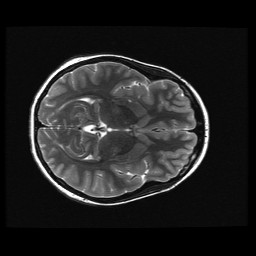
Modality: T2w
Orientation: axial
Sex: female
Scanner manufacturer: ge
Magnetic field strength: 3 T
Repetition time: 5 s
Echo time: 0.1015 s